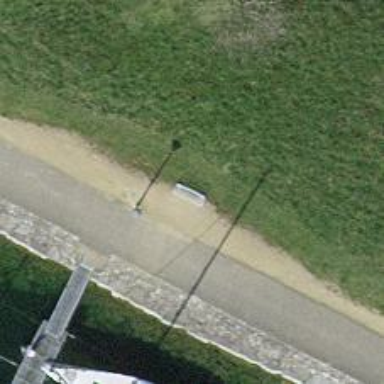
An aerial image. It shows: Bench for seating.